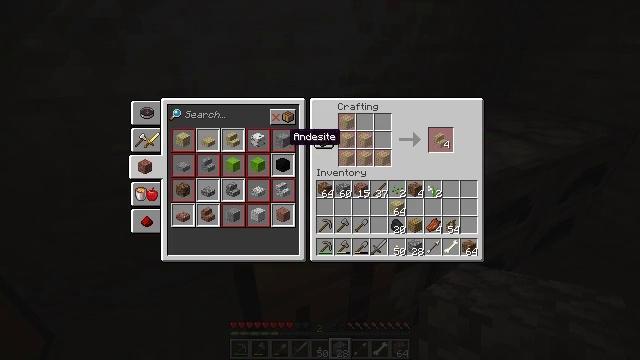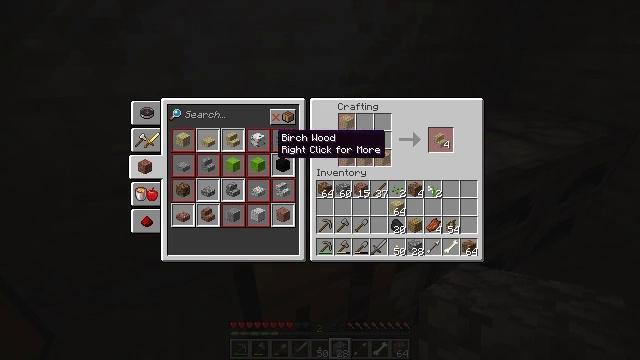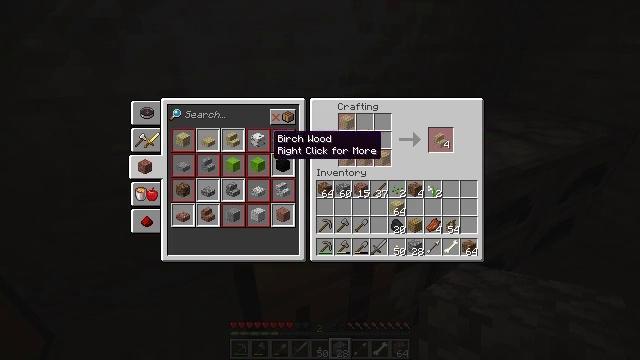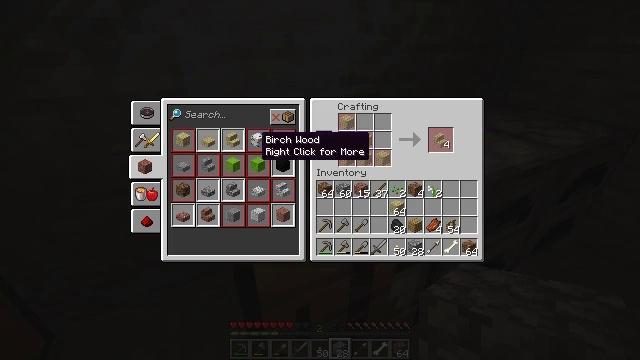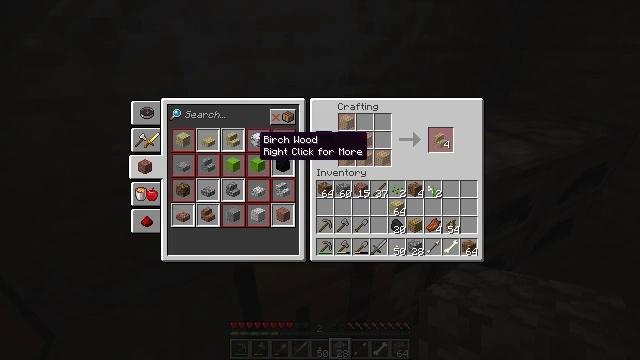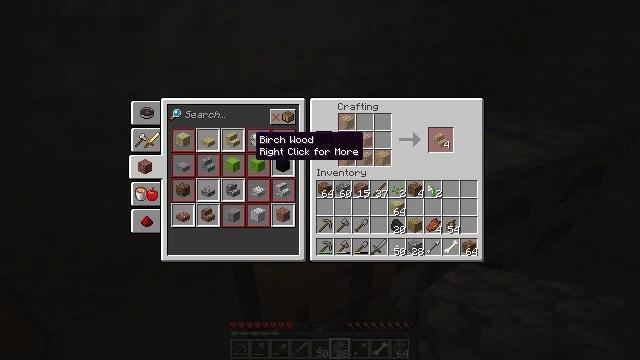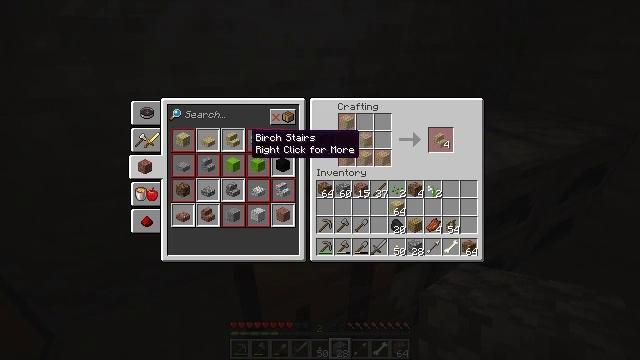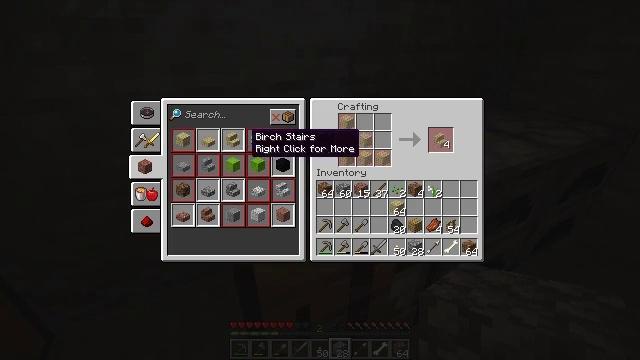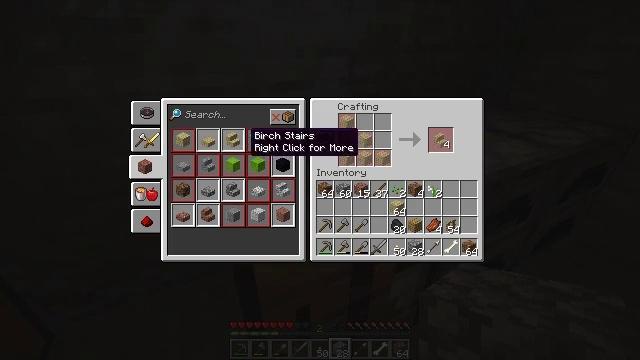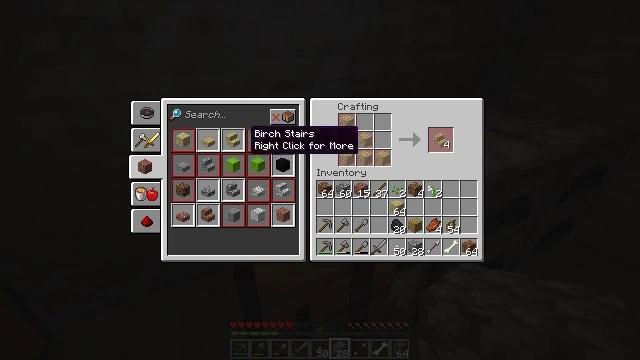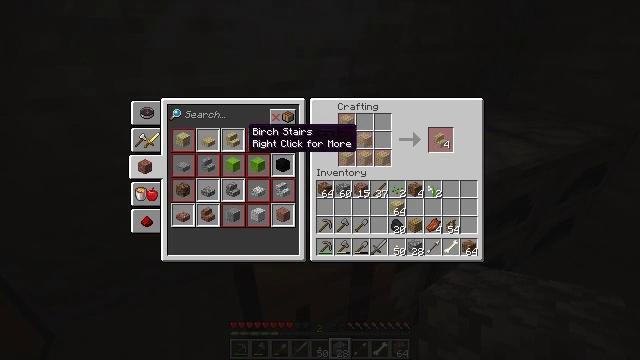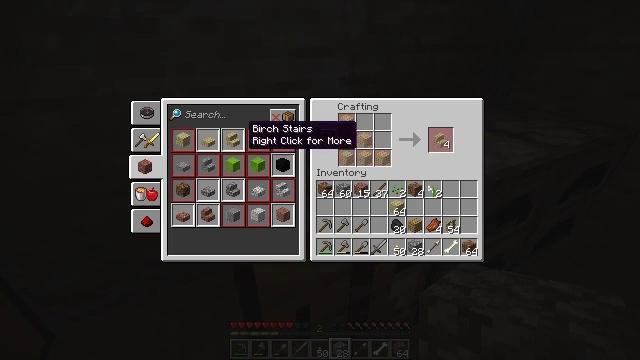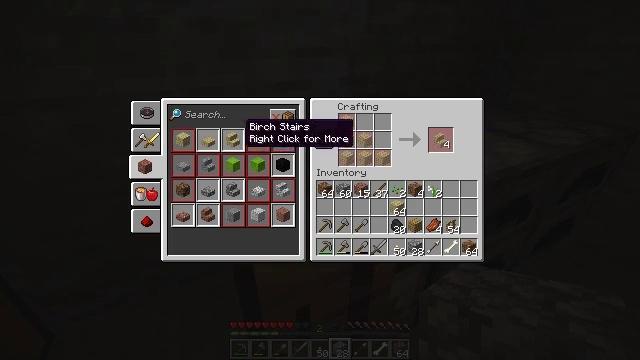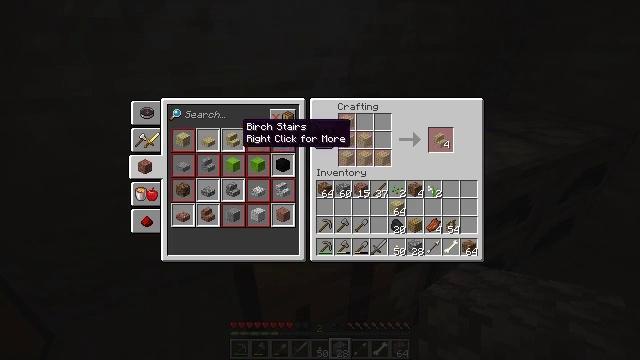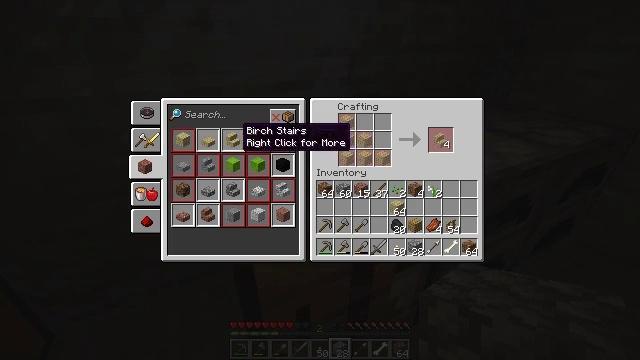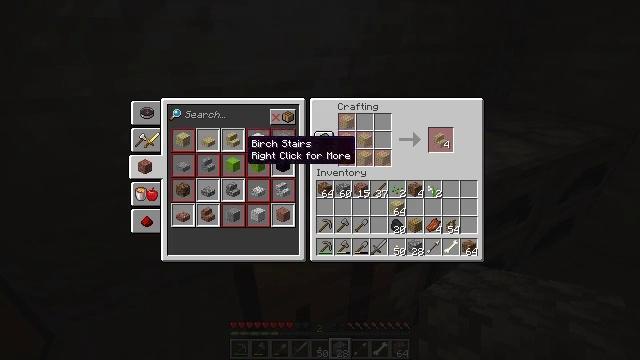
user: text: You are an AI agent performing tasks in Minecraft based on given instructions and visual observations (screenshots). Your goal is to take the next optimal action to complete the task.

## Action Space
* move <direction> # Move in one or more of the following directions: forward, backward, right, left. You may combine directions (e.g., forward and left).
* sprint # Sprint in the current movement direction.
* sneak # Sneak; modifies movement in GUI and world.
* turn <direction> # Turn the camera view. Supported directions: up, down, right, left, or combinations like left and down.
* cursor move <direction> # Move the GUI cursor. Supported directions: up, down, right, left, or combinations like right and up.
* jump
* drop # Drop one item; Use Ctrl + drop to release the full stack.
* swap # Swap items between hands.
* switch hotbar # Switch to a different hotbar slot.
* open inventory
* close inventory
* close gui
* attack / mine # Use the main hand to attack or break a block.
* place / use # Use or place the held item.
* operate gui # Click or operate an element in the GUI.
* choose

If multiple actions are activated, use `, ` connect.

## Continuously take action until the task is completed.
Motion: motion action
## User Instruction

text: Create granite stairs with granite blocks.
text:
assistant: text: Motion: cursor move left
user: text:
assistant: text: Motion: no_op
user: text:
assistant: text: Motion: cursor move left
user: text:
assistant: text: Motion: no_op
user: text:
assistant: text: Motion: no_op
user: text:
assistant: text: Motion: no_op
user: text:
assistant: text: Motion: no_op
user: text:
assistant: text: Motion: no_op
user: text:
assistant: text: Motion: no_op
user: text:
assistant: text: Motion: no_op
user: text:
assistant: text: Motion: no_op
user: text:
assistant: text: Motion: no_op
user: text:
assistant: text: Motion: no_op
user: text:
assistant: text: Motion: no_op
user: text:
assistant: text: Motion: cursor move down
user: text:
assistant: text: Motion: cursor move right and down
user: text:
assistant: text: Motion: cursor move down
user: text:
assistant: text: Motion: no_op
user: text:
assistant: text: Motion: cursor move left
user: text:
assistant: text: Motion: cursor move left
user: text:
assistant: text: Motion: no_op
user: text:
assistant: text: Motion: no_op
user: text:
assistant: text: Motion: no_op
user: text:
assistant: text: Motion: no_op
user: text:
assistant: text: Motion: no_op
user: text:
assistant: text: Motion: operate gui
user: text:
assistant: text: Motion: operate gui
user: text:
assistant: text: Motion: operate gui
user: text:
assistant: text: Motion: no_op
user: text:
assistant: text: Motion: no_op